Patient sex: M
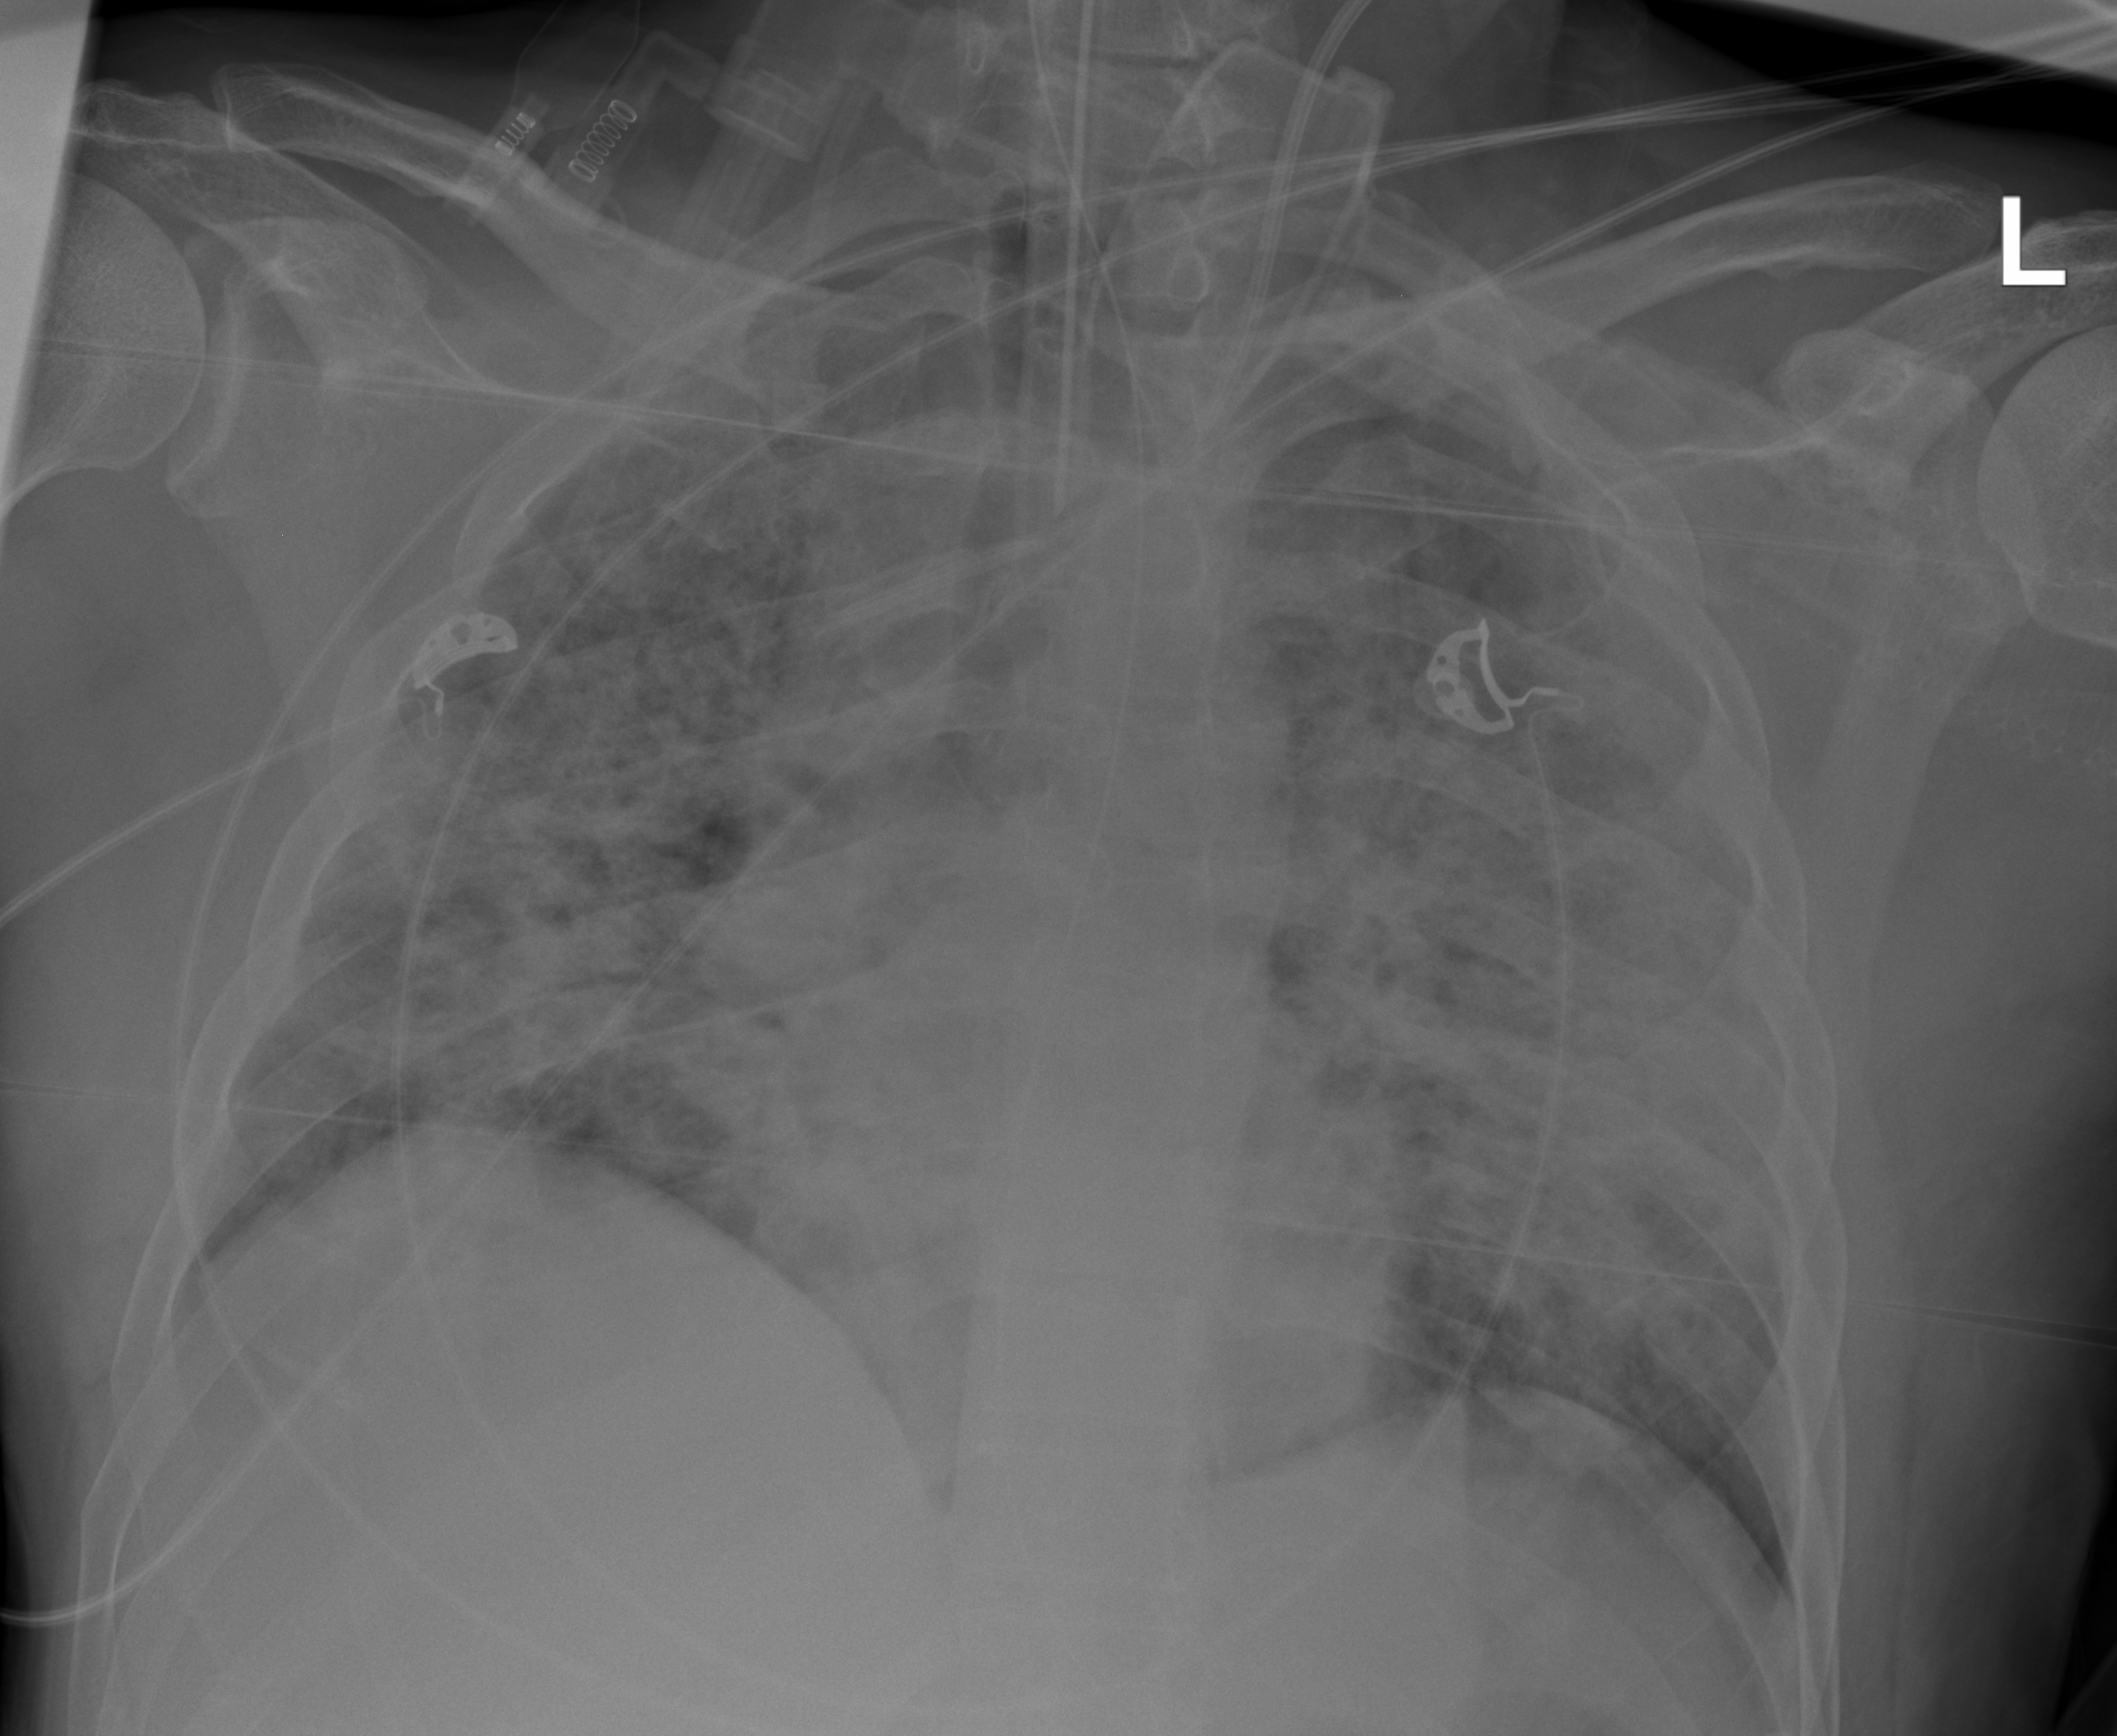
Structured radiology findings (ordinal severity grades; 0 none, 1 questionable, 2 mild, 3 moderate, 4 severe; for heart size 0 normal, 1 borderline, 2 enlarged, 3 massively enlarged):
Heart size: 0
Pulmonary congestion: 0
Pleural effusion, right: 0
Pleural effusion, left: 0
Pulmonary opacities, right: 4
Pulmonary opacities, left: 4
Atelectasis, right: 3
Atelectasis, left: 3